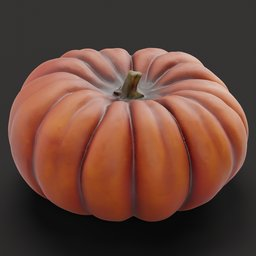
Label: nature